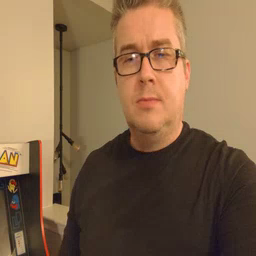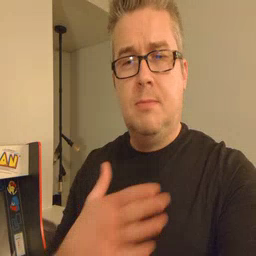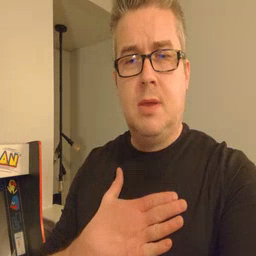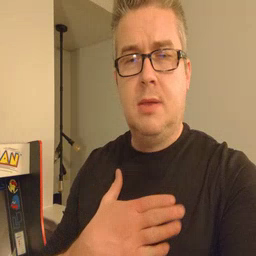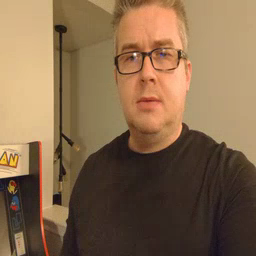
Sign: minemy